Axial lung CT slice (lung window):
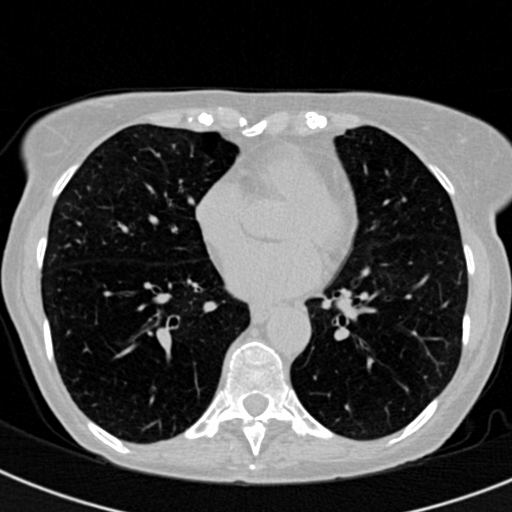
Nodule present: no